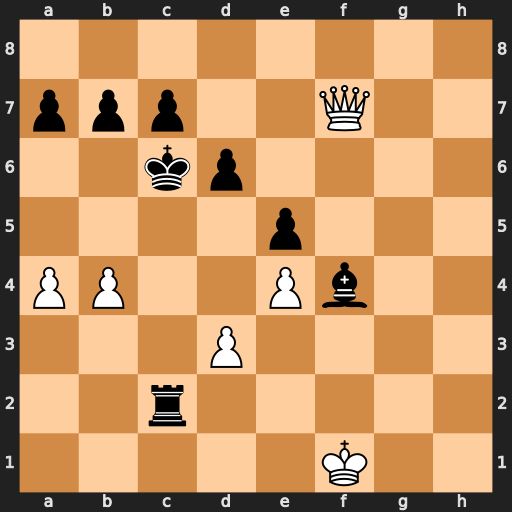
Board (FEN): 8/ppp2Q2/2kp4/4p3/PP2Pb2/3P4/2r5/5K2
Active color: w
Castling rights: -
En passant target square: -
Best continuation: Qe8+ Kb6 Qb5#